Aerial crown-view tile of a tropical tree (Barro Colorado Island, Panama), acquired 20250414:
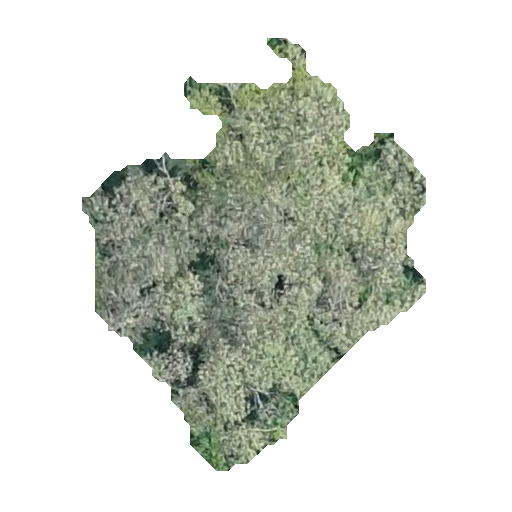
Species: Luehea seemannii
GBIF accepted scientific name: Luehea seemannii
Crown area: 125.043 m²